Interaction volume radius: 5 \u00c5
Interaction volume height: 10 \u00c5
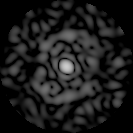
Disorder parameter: 0.776